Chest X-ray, AP view. Patient: 52 years old, sex M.
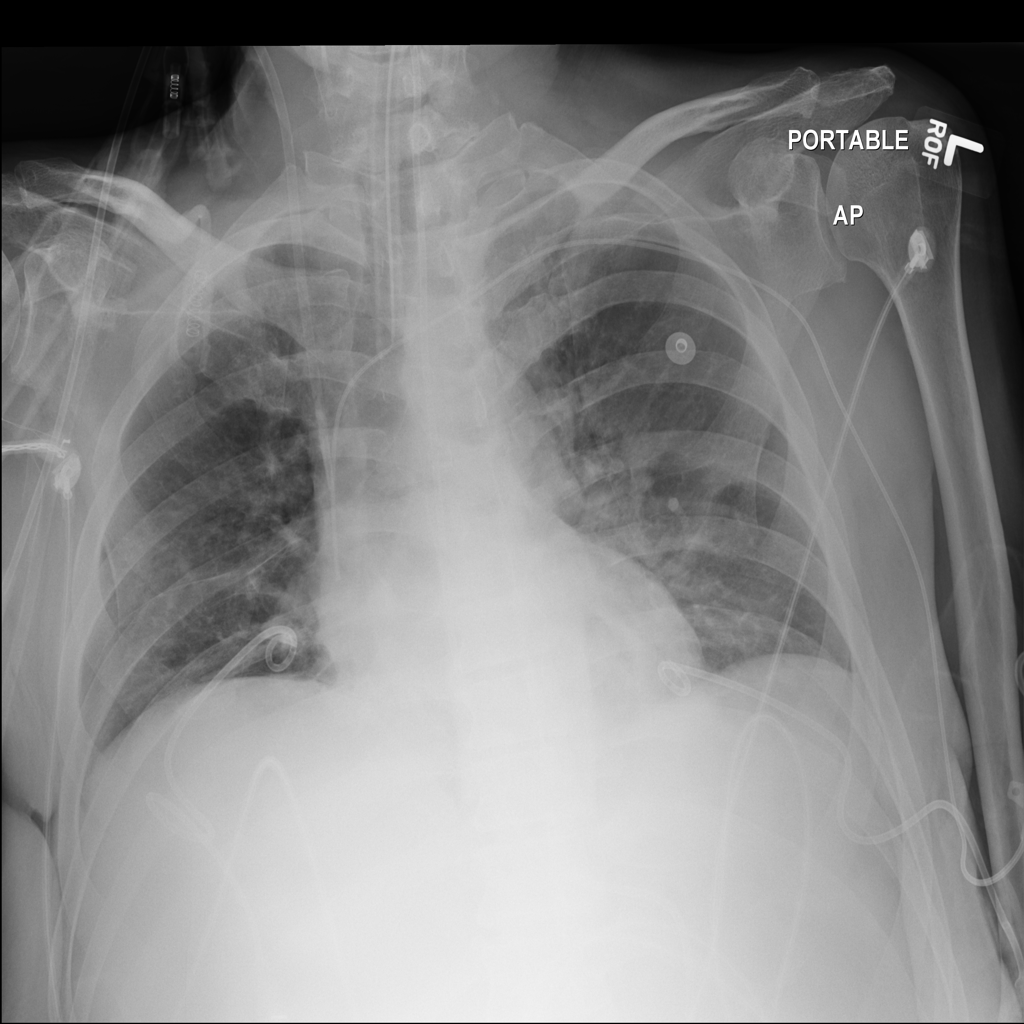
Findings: Effusion